Brain MRI, t2w sequence, axial 2D slice.
Patient: age 38, sex F, weight 78 kg, height 1.78 m
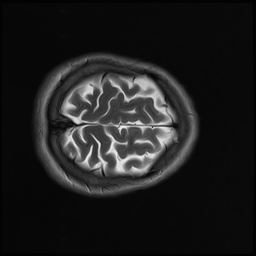